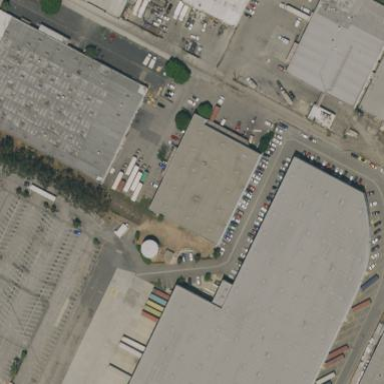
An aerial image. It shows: Industrial building.